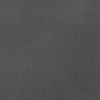
Label: dusty